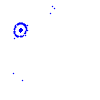
Particle: kaon